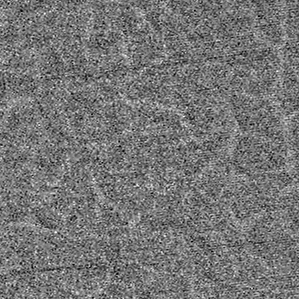
Label: frost